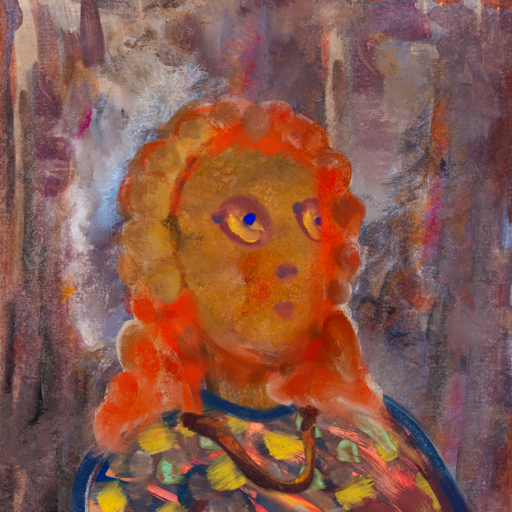
Background: Hypocrite, Head And Neck Side: Pipe, Face Side: Mother_And_Son_Son, Bust: Mother_And_Son_Mother, Hair Side: Rupkatha, Head Accessory: Blank, Second Necklace: Comrade, Necklace: Blank, Baby: Blank